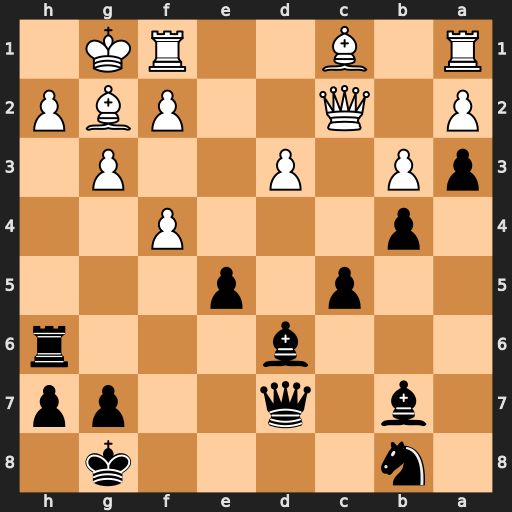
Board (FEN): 1n4k1/1b1q2pp/3b3r/2p1p3/1p3P2/pP1P2P1/P1Q2PBP/R1B2RK1
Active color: b
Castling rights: -
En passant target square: -
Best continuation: Bxg2 Qc4+ Kh8